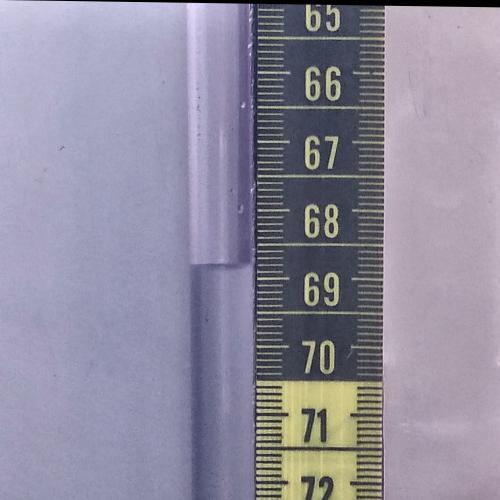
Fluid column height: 68.8 cm